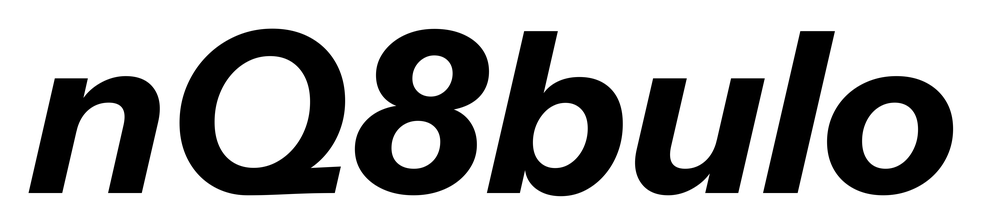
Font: InstrumentSans-Italic_Bold_Italic